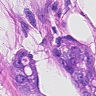
Metastatic tissue present: yes